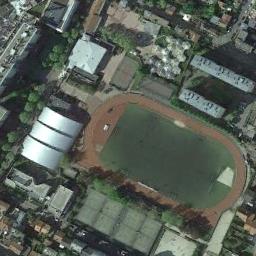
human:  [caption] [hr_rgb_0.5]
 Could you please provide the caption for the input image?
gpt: There are many buildings next to the ground track field .

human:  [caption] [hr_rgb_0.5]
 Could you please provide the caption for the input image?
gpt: The ground track field is surrounded by some buildings of different types and some other sports areas are next to the ground track field .

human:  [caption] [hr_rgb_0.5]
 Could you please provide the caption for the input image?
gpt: A track and field is built in the middle of a residential area, Surrounded by a lot of vegetation .

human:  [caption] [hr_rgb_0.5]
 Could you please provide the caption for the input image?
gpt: Several cars were parked near the track .

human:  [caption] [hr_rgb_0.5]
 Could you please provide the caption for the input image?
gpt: There are some buildings around the ground track filed with a red track .